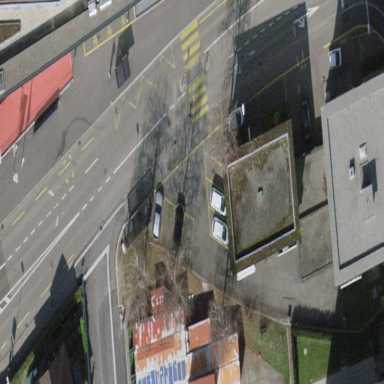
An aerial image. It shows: Sidewalk area.